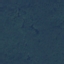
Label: Forest